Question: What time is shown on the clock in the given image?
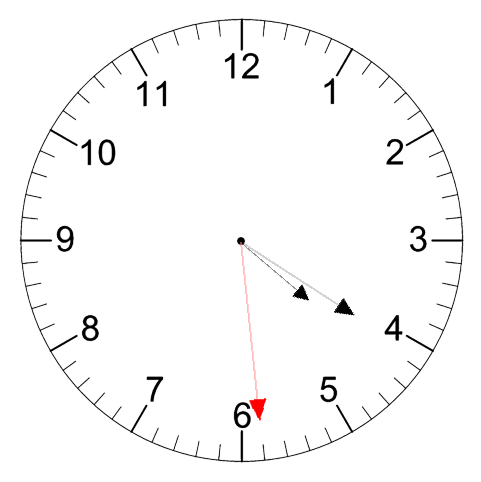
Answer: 04:20:29